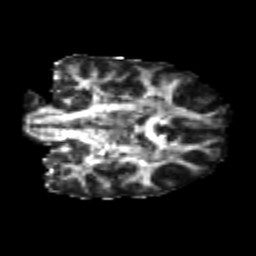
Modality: FA
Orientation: coronal
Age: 25
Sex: female
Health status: healthy
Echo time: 0.074 s